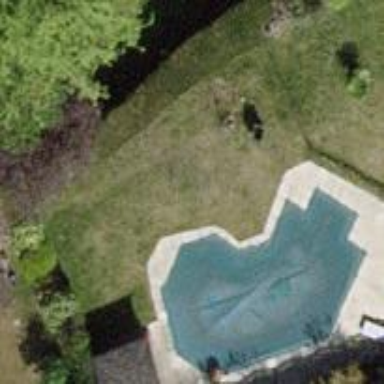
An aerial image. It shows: Swimming pool located in leisure land.